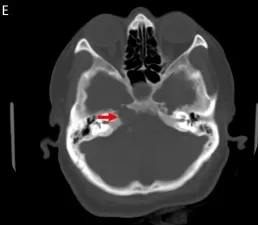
(C-F) Coronal and axial bone window. (A-F) There are bilateral, well-defined, lytic, expansile, fluid-containing lesions in the petrous apices with bone dehiscence of the inner cortex of the petrous bone.
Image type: radiology (ct)